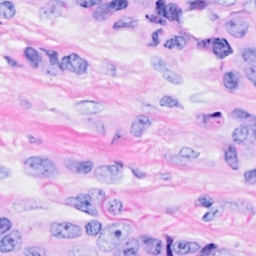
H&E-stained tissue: Breast